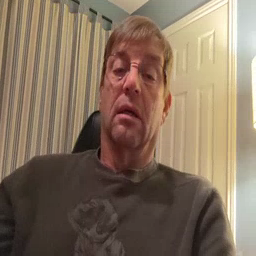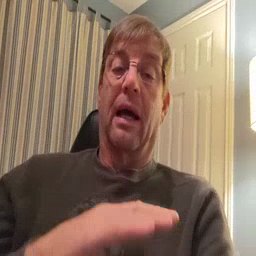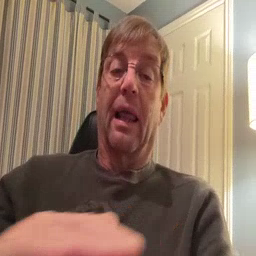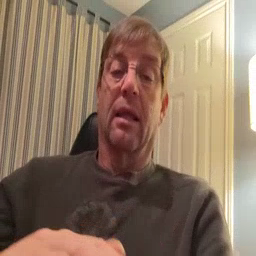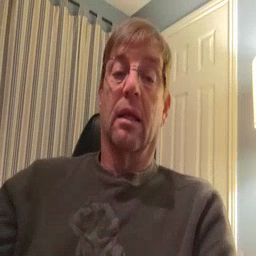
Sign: clean